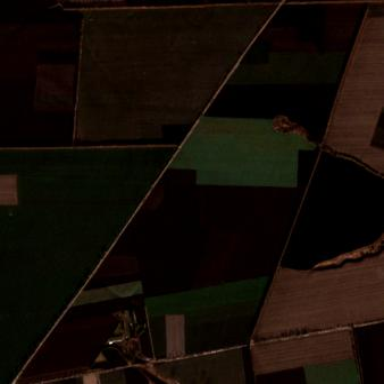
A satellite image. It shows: Picturesque farmland scene.